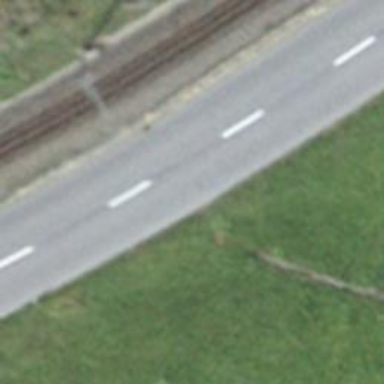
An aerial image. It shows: Primary road with asphalt surface.